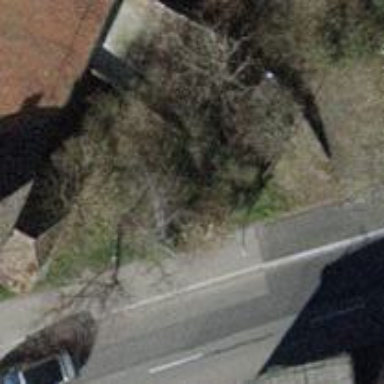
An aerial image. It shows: Post box is visible.